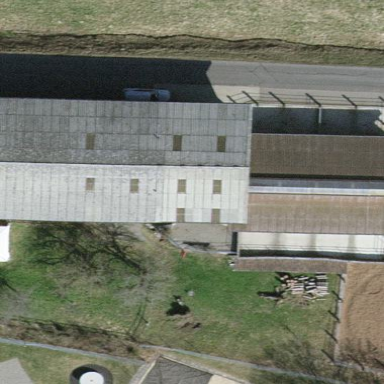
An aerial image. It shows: Stable.